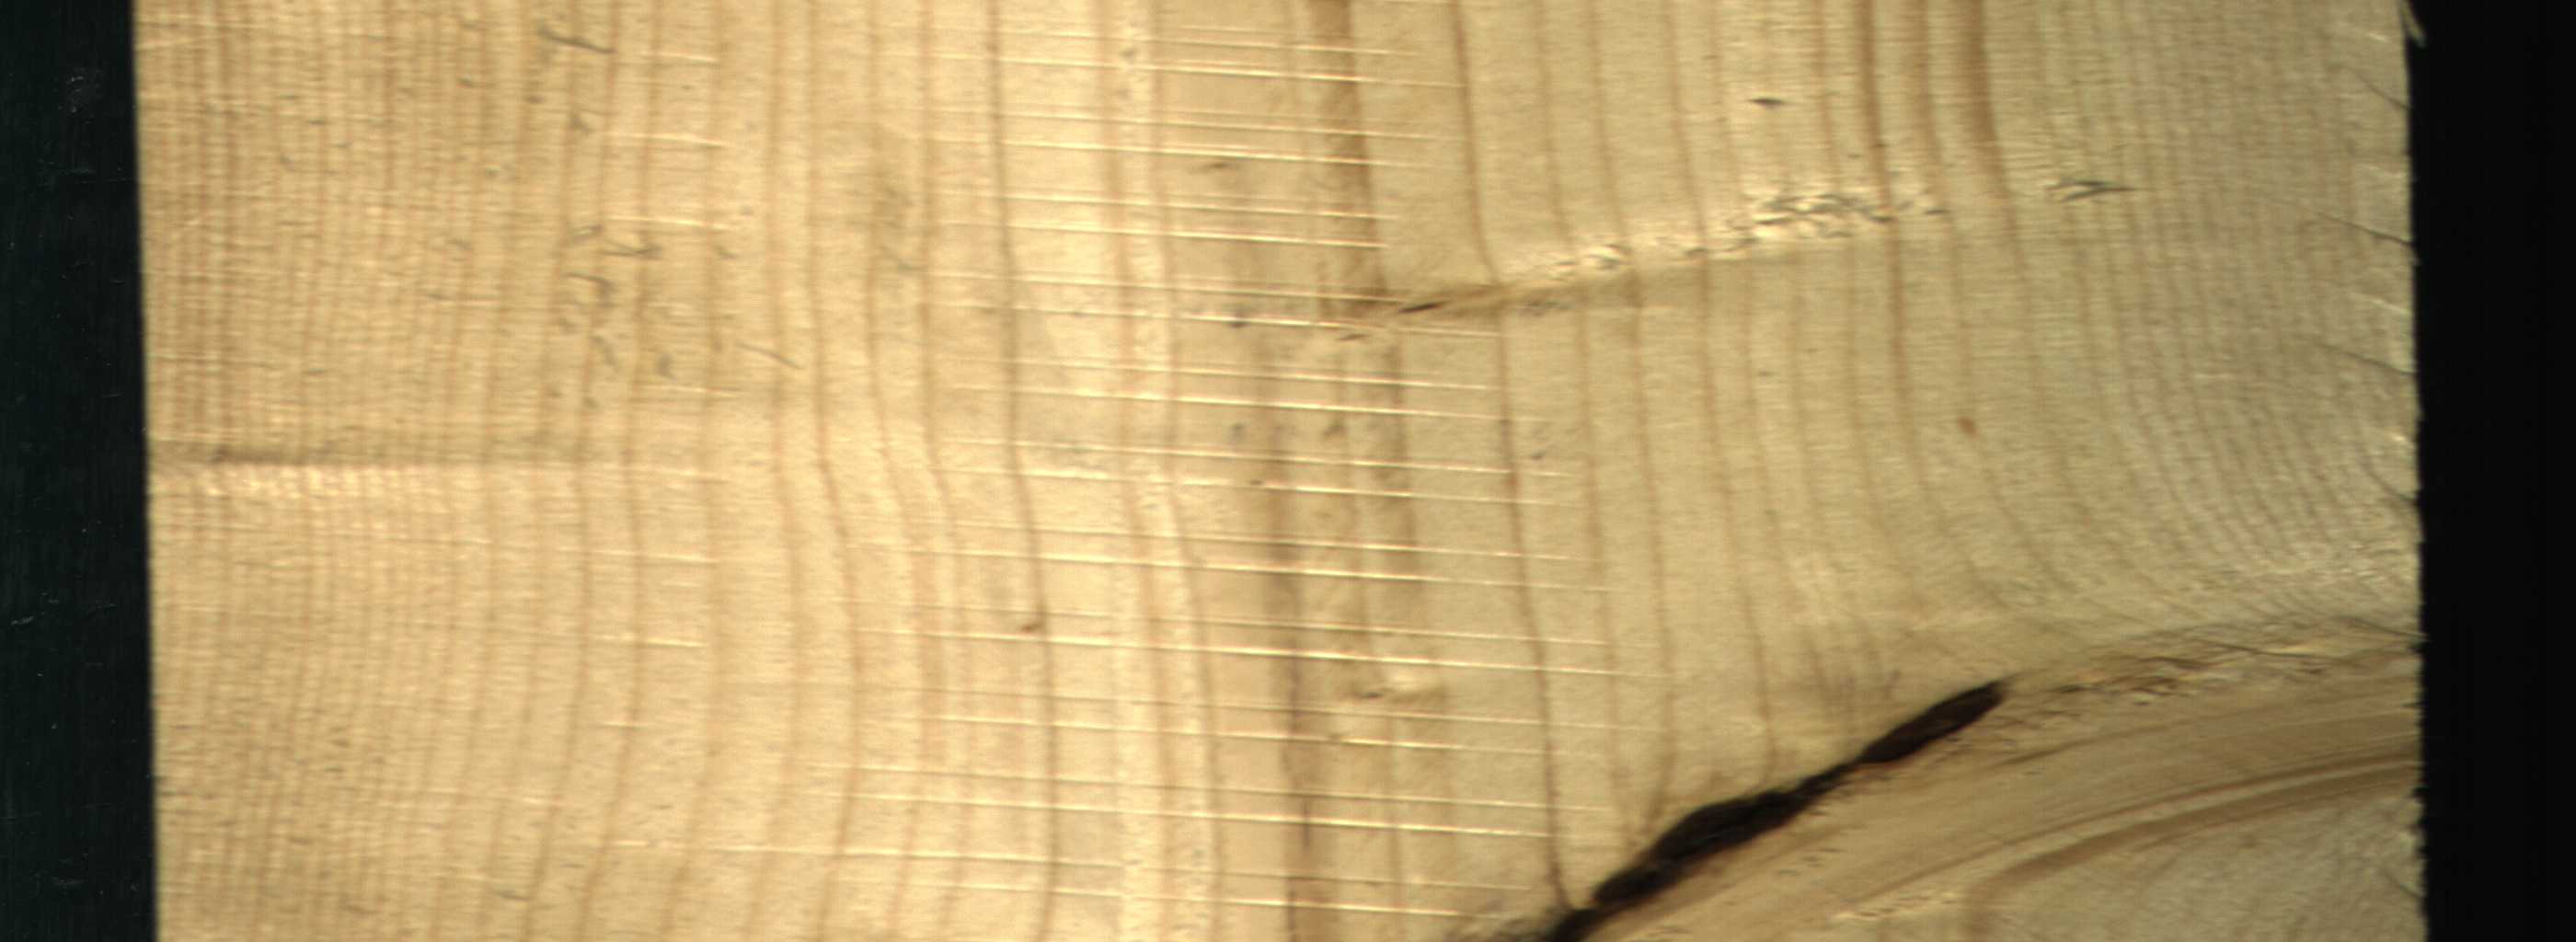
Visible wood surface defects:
Dead_Knot
Live_Knot